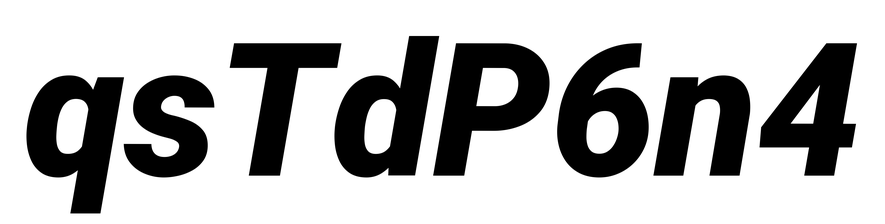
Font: Roboto-Italic_Black_Italic